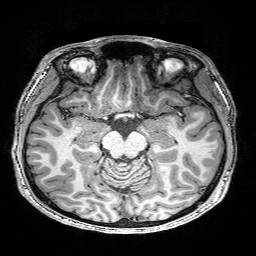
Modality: T1w
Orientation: coronal
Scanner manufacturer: siemens
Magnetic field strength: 3 T
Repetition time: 2.25 s
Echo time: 0.00418 s